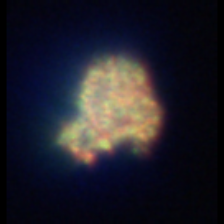
Taxon: Unknown_detritus
Group: Unknown